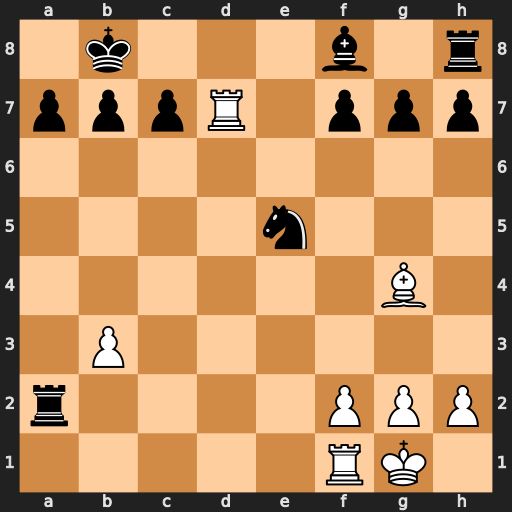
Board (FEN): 1k3b1r/pppR1ppp/8/4n3/6B1/1P6/r4PPP/5RK1
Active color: w
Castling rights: -
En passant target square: -
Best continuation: Rd8#